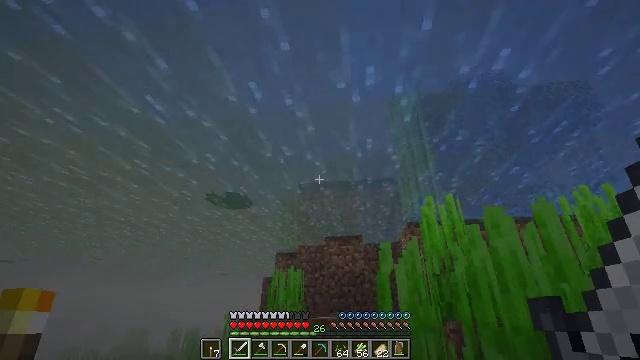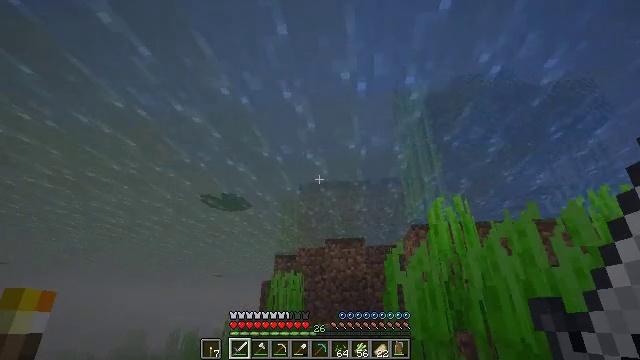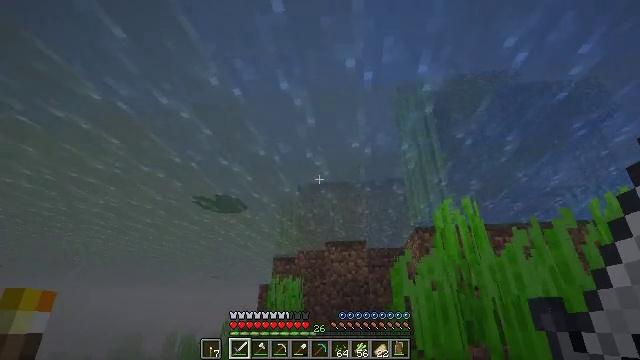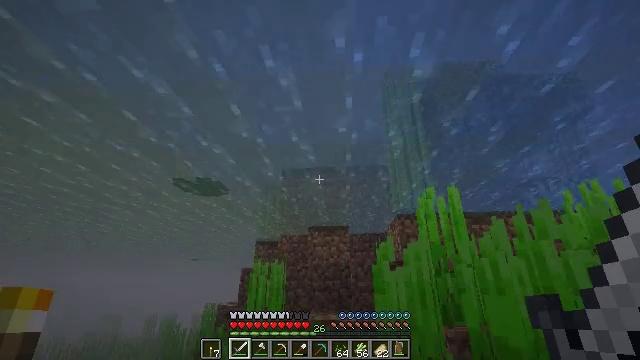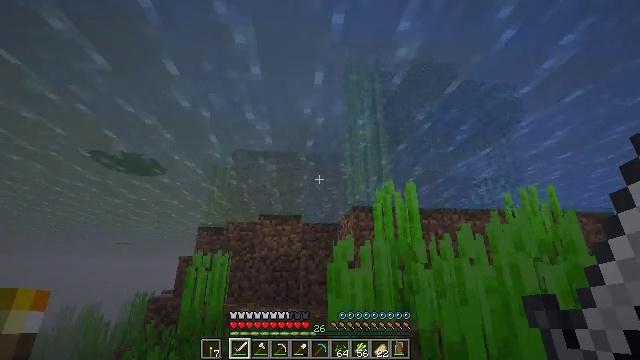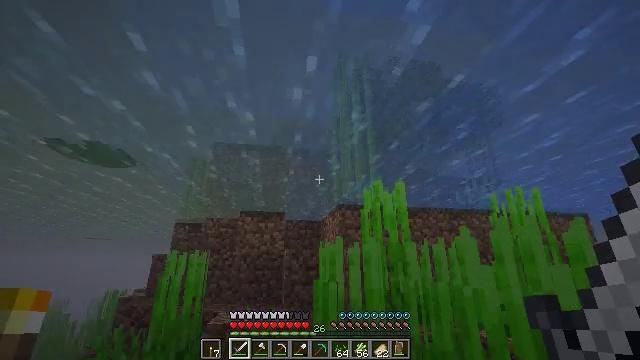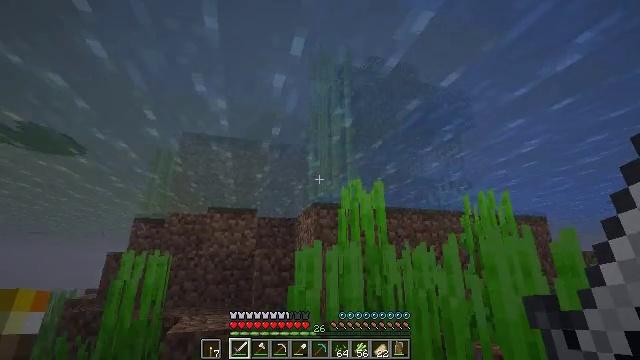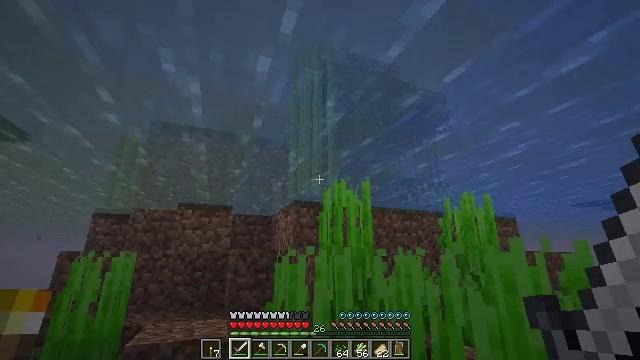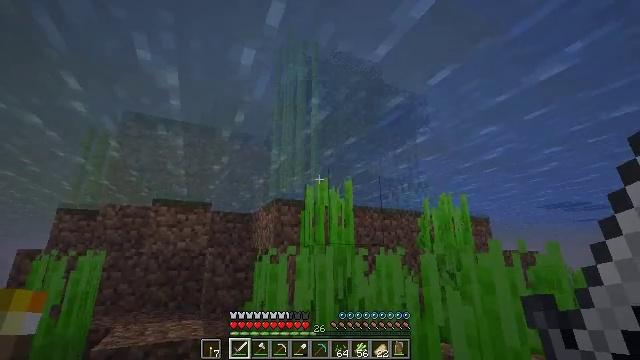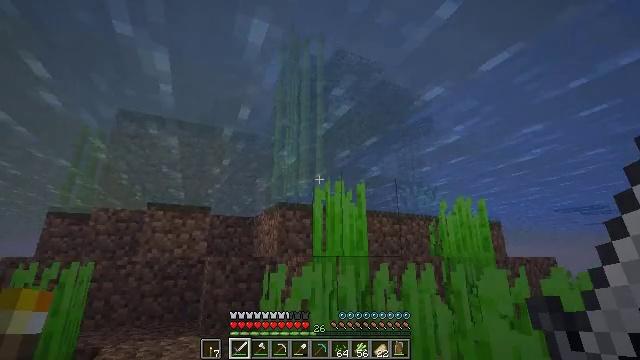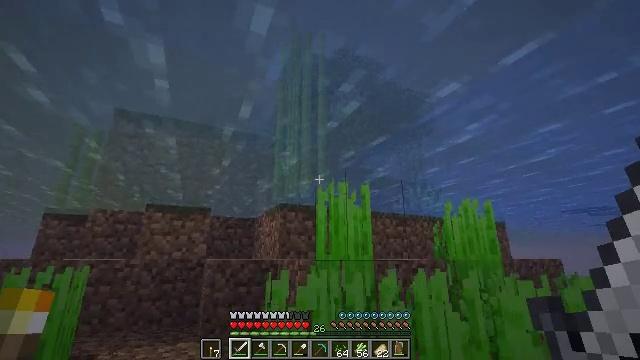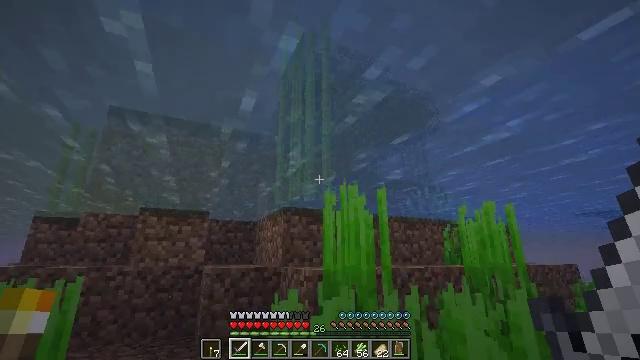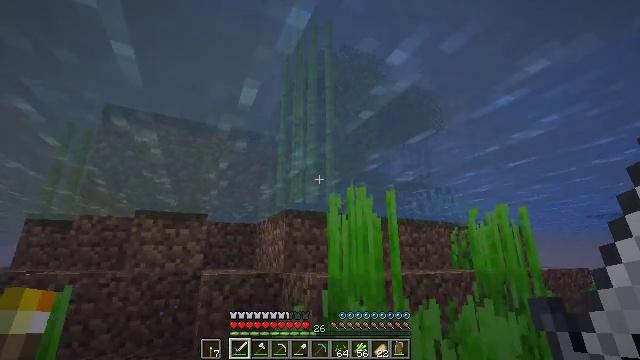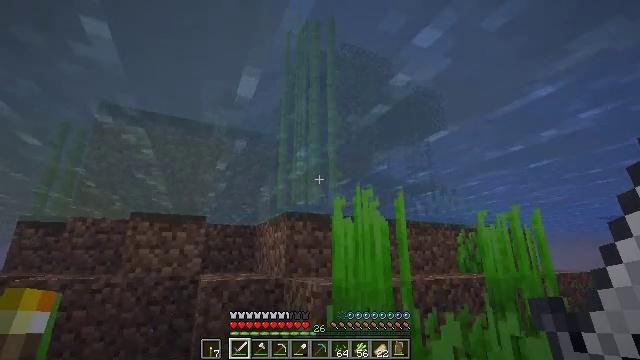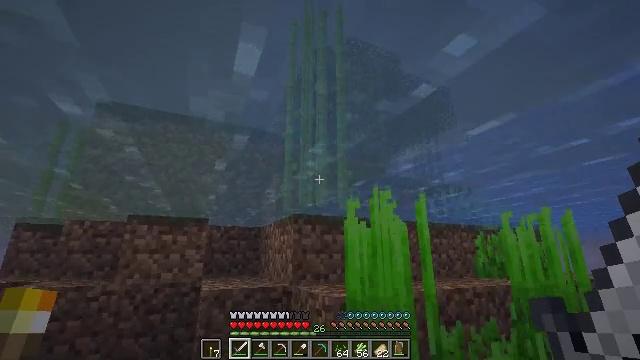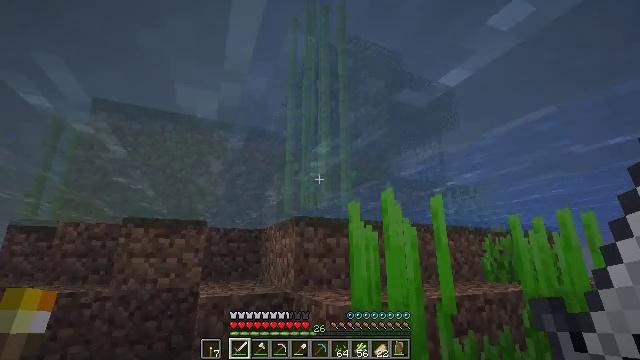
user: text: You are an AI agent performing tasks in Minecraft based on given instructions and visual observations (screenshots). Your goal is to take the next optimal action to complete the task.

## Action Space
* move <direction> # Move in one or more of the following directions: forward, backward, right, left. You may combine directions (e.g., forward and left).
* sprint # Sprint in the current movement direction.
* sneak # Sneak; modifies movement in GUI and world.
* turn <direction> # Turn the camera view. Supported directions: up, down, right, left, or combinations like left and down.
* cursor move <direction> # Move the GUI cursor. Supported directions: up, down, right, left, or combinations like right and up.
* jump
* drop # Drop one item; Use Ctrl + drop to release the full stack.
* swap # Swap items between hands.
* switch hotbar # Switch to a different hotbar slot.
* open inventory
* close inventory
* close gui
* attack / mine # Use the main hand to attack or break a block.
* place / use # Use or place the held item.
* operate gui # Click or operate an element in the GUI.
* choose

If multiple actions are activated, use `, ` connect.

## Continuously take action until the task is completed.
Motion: motion action
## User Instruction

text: Gather sugar cane for crafting.
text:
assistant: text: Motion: move forward, sprint
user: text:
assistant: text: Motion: move forward, sprint
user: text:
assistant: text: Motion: move forward, sprint, turn right and down
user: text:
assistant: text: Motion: move forward, sprint, turn right and down
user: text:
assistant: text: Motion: move forward, sprint, turn right and down
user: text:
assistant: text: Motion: move forward, sprint, turn right
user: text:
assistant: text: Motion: move forward, sprint, turn right
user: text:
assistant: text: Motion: move forward, sprint, turn right
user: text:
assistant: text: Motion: move forward, sprint
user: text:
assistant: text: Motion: move forward, sprint
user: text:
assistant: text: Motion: move forward, sprint
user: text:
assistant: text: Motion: move forward, sprint
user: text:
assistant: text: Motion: move forward, sprint
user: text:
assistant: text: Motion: move forward, sprint, turn left
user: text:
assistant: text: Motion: move forward, sprint
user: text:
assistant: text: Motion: move forward, sprint
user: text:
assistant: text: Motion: move forward, sprint
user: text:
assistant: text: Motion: move forward, sprint
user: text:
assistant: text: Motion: move forward, sprint
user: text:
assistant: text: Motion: move forward, sprint
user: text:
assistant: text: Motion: move forward, sprint, turn right
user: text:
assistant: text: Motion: move forward, sprint, turn right and down, attack / mine
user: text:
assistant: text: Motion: move forward, sprint, attack / mine
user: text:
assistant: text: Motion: move forward, sprint, attack / mine
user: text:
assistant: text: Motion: move forward, sprint, jump
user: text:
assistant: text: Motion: move forward, sprint, turn right and down, jump
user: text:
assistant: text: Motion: move forward, sprint, turn right and down, jump
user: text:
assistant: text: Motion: move forward, sprint, turn down, jump
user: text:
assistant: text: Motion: move forward, sprint, turn left and down, jump
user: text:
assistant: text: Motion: move forward, sprint, turn down, jump